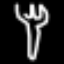
Label: fork